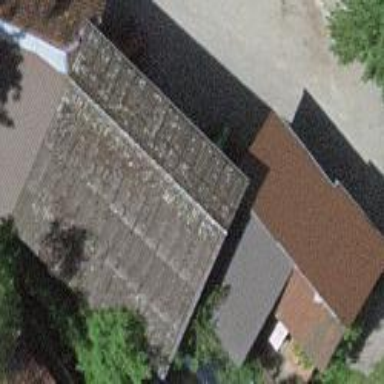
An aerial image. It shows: Rural barn.